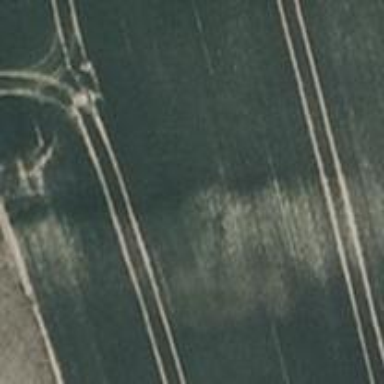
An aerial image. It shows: Hunting stand.